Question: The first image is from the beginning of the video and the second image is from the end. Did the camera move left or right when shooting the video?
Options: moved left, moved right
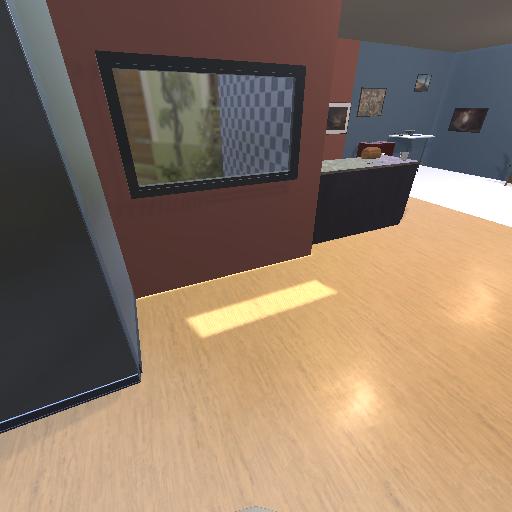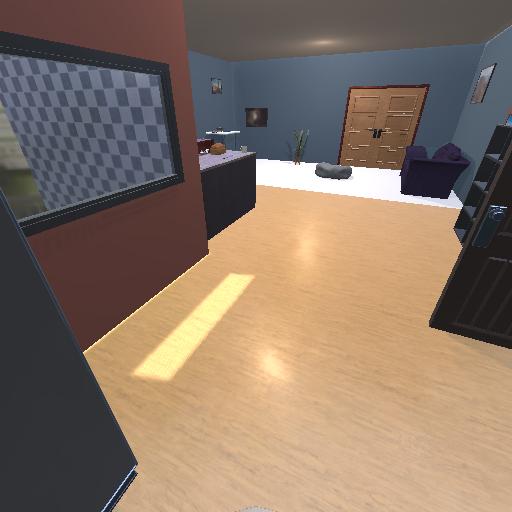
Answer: moved left